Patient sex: M
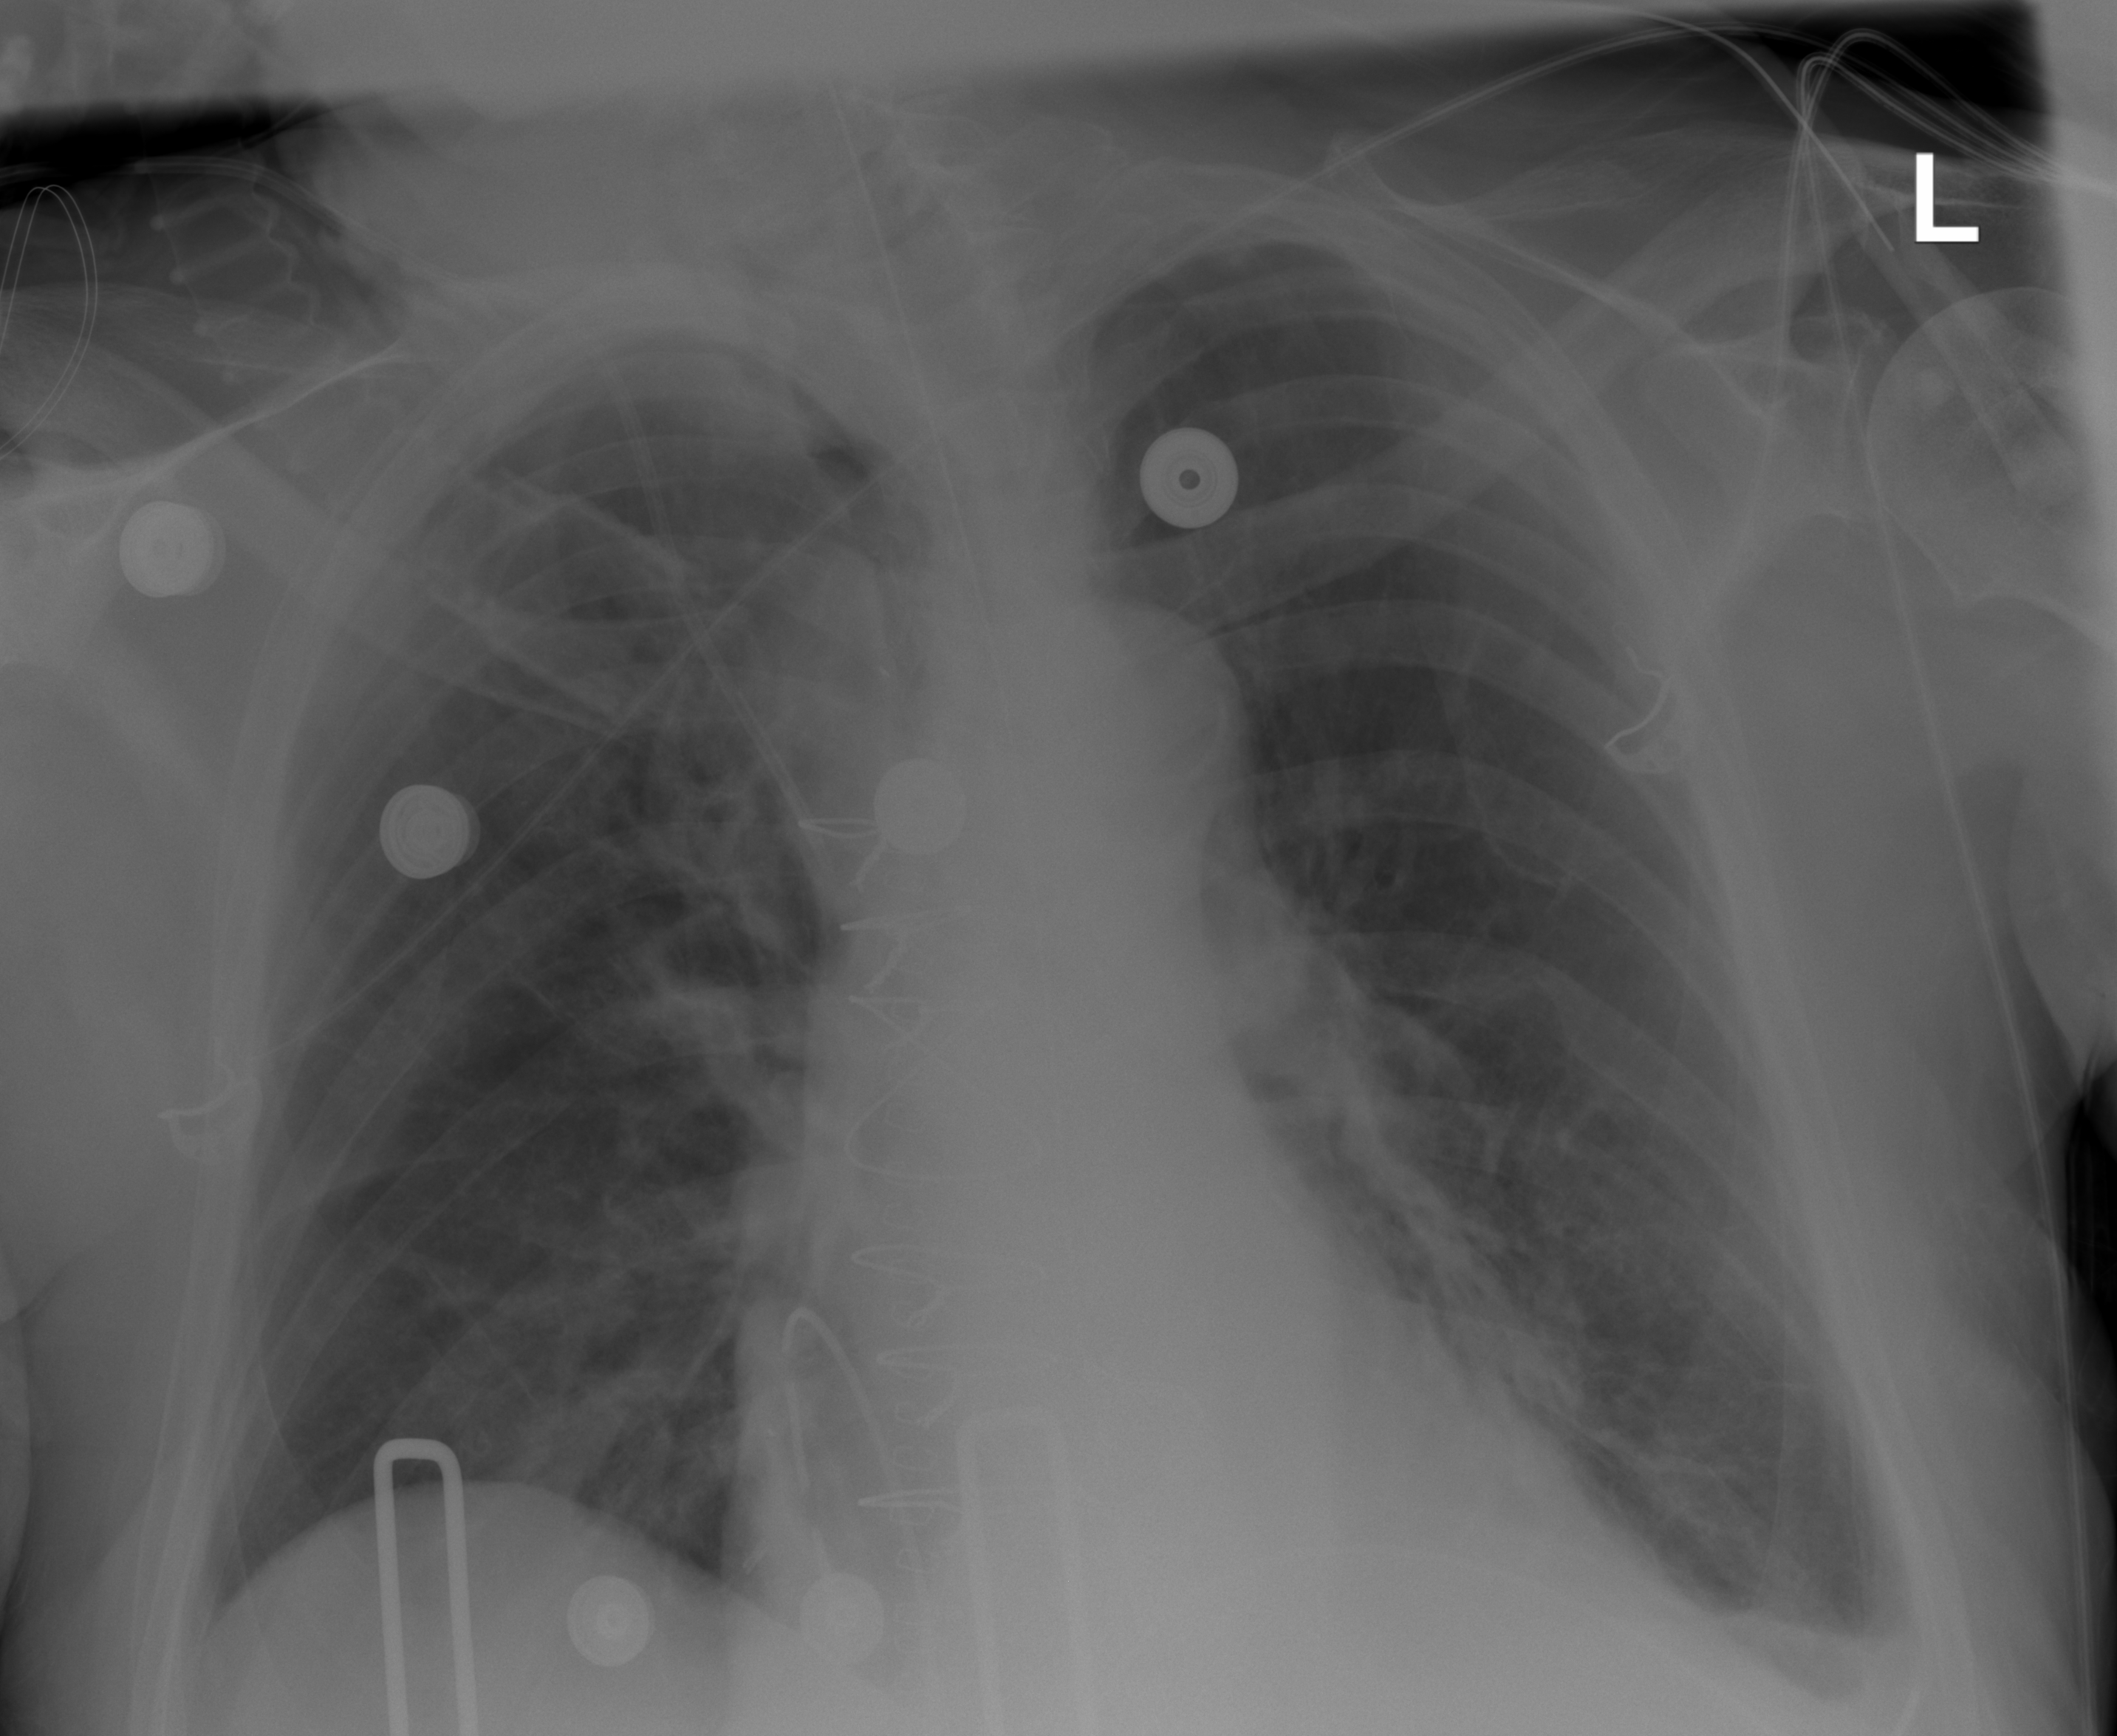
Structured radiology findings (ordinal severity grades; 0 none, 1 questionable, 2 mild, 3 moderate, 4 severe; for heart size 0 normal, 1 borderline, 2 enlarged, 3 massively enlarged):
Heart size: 2
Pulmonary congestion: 2
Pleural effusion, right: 1
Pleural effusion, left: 2
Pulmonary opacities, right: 0
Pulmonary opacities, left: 2
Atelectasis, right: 2
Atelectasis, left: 2